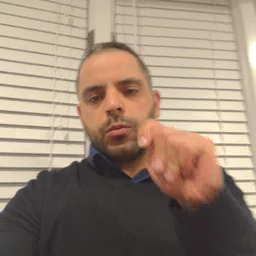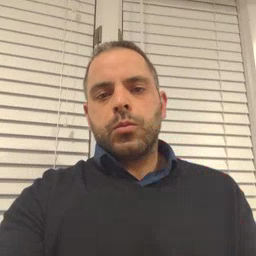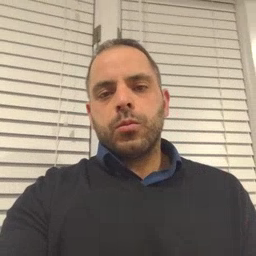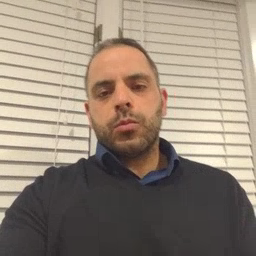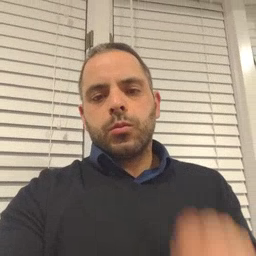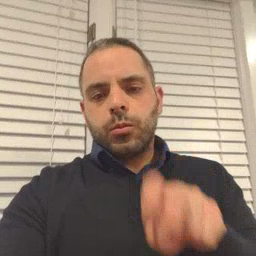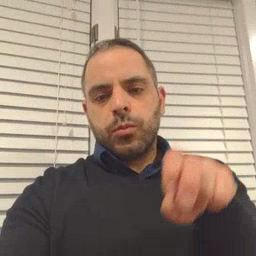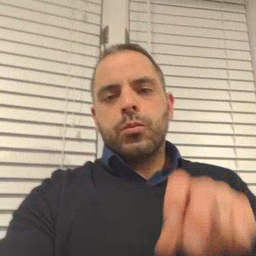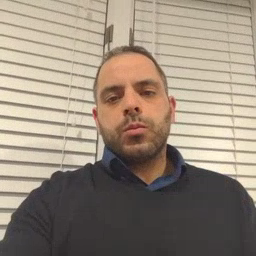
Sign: chair